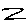
Label: zigzag